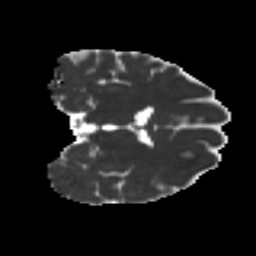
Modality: MD
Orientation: coronal
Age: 34
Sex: female
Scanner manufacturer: ge
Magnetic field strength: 3 T
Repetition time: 7.8 s
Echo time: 0.0606 s